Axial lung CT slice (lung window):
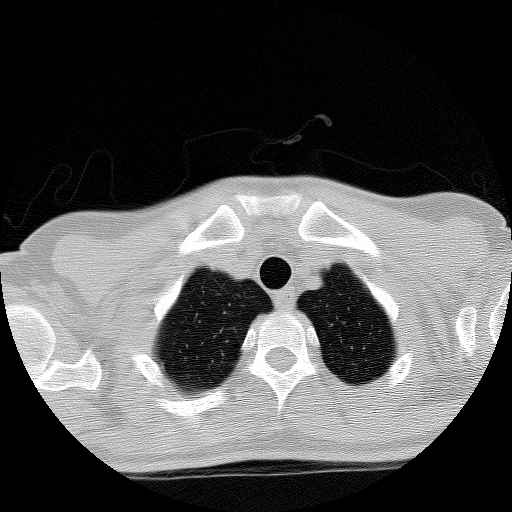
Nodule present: no